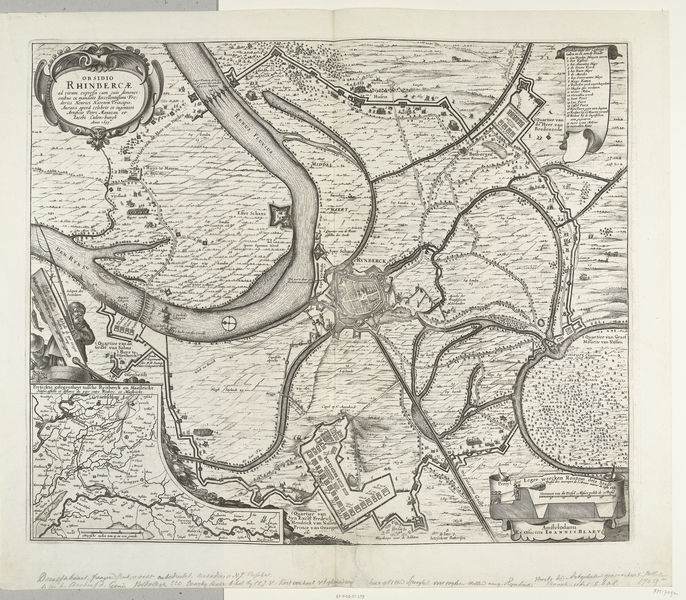
Titel: Kaart van de verovering van Rijnberg
Künstler: Claes Jansz. (II) Visscher
Standort: Amsterdam
Institution: Rijksmuseum
Schlagwörter: fleuve, carte, rive, rhin, géographie